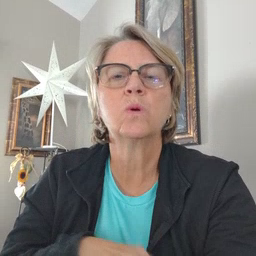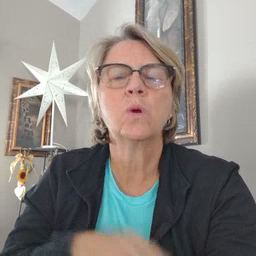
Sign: food